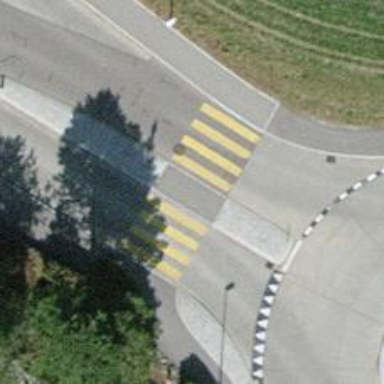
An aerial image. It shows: Uncontrolled zebra crossing with central island.